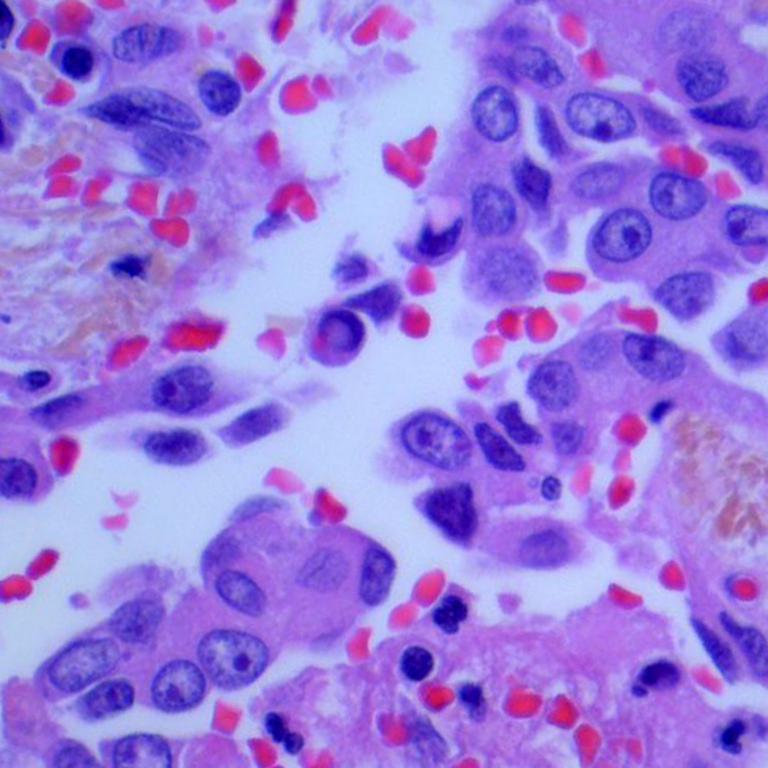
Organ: lung
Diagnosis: adenocarcinomas